The plot shows one second of acceleration measured on a rotor kit. Classify the rotor condition as one of: normal, misalignment, unbalance, looseness.
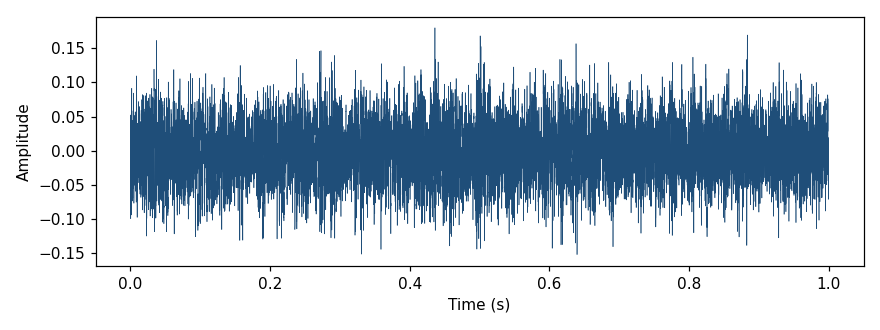
Answer: normal